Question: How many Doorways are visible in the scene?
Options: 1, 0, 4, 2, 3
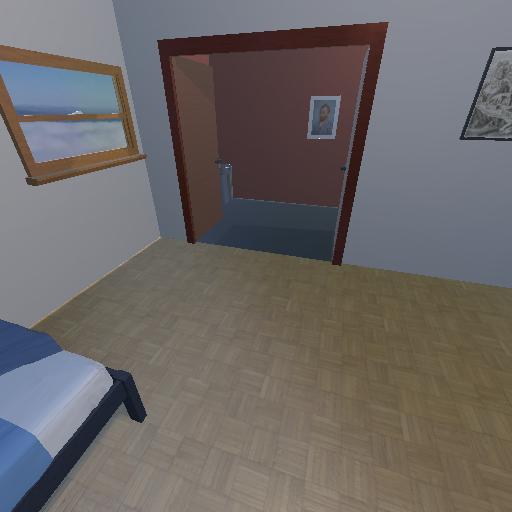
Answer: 1